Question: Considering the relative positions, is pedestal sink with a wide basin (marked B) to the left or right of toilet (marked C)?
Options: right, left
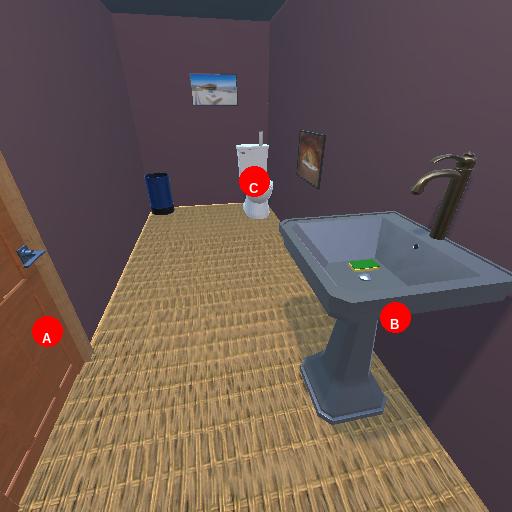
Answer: right